Question:
Hi I have to create a two column page layout with pagination in asp.net. The below image is the sample format. How can this be achieved? Can it be possible through Devexpress? two columns and three rows with separators as shown in image
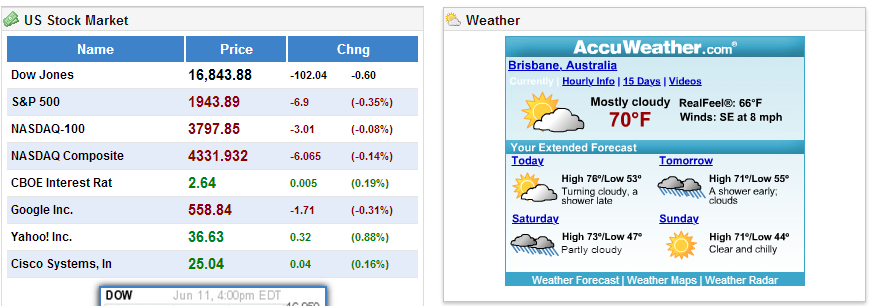
Answer: Using Devexpress's ASPxDataView and setting ColumnCount="2" resolved the issue